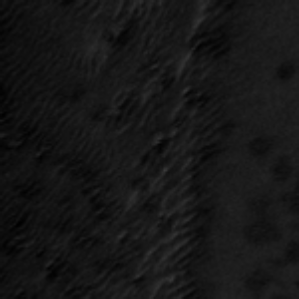
Label: frost